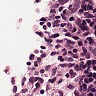
Metastatic tissue present: no